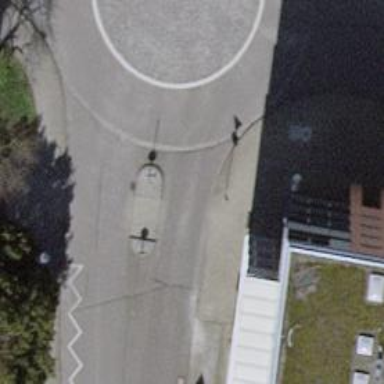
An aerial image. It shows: Unmarked crossing with pedestrian island.